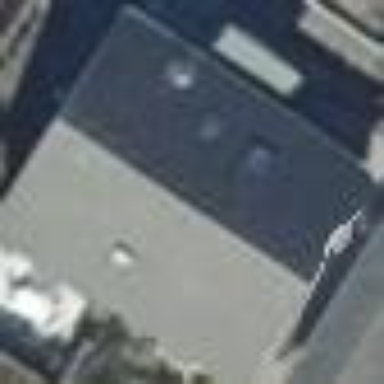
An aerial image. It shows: Building with gabled grey roof. The roof orientation is along the building.